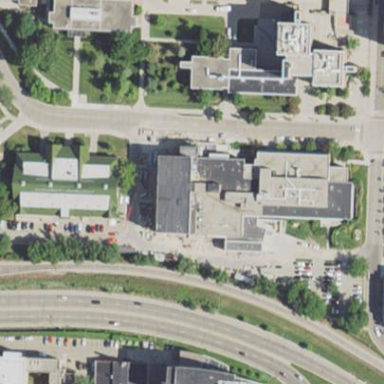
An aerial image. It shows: University building with flat tan roof. The building has Indian red color scheme.